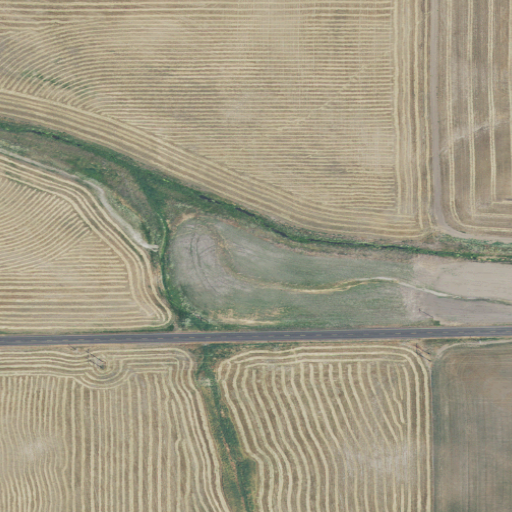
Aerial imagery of valley in Washington named Rock Creek Valley containing cultivated crops, low intensity development, open development, medium intensity development, and high intensity development